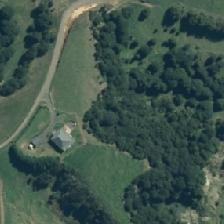
Land cover: manuka_kanuka